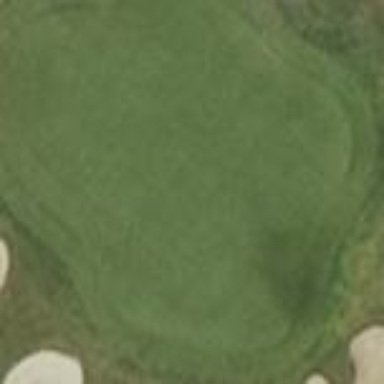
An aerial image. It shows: Golf green.